Interaction volume radius: 10 \u00c5
Interaction volume height: 25 \u00c5
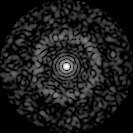
Disorder parameter: 0.823